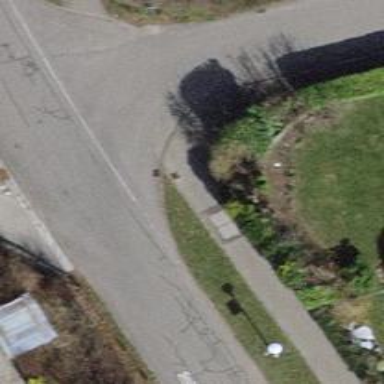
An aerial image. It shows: Kerb barrier.